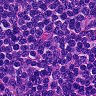
Metastatic tissue present: no